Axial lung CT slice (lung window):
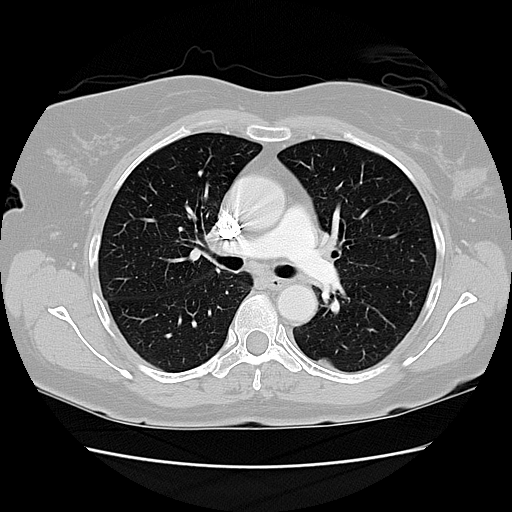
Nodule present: no